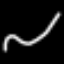
Label: squiggle